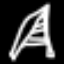
Label: The Eiffel Tower